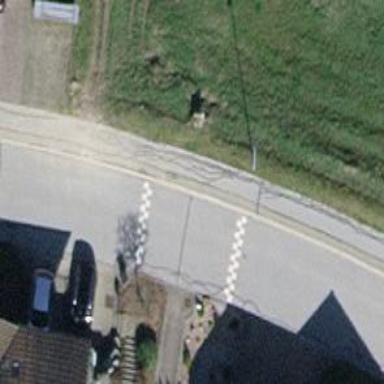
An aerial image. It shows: Residential road with traffic calming table.